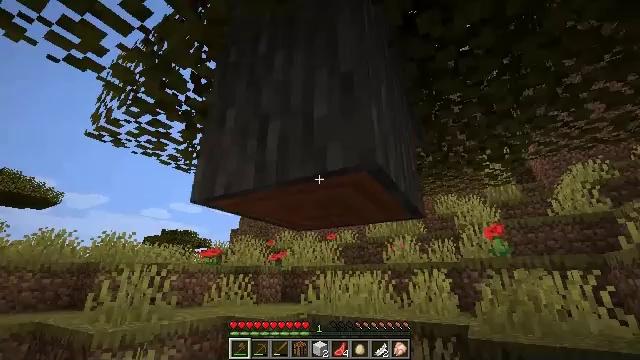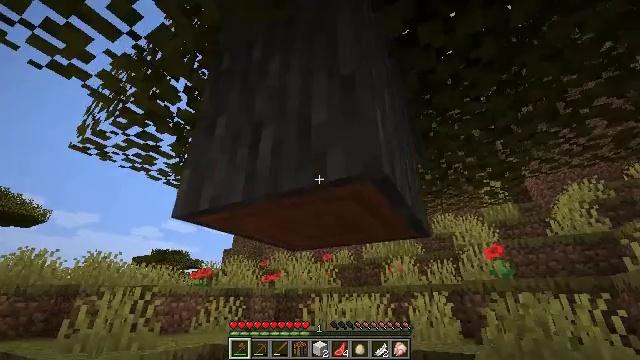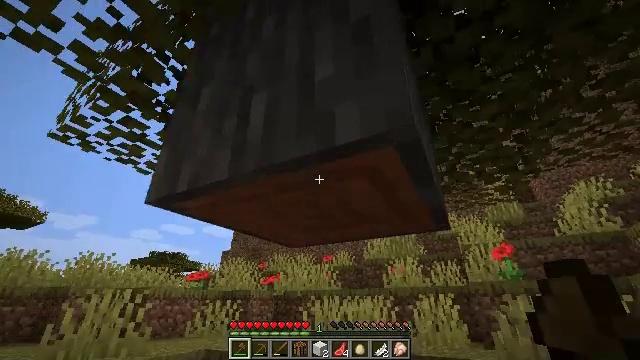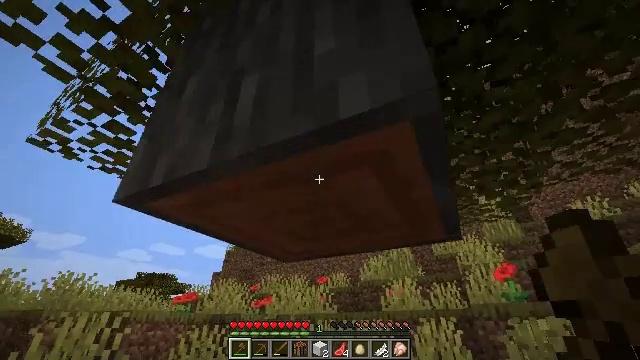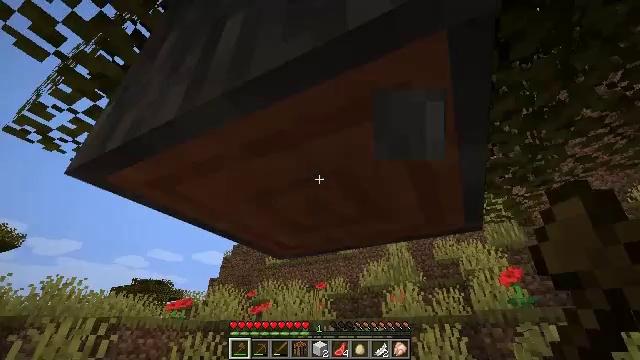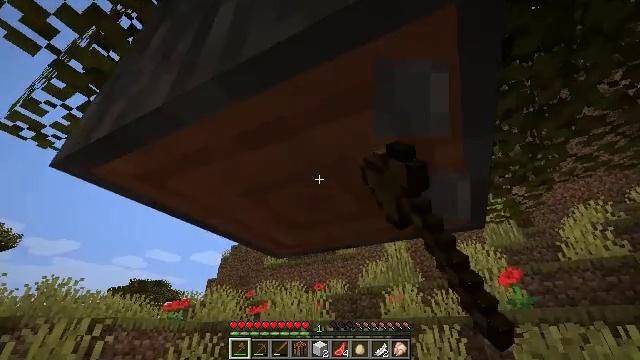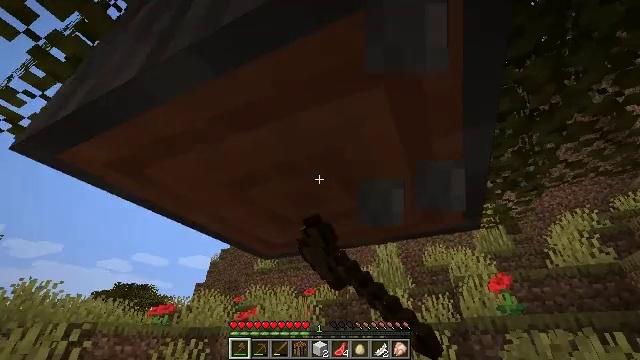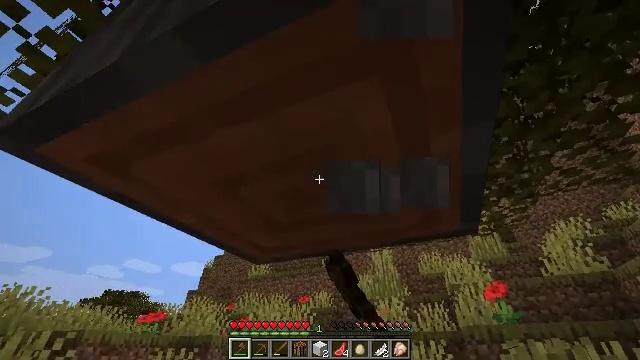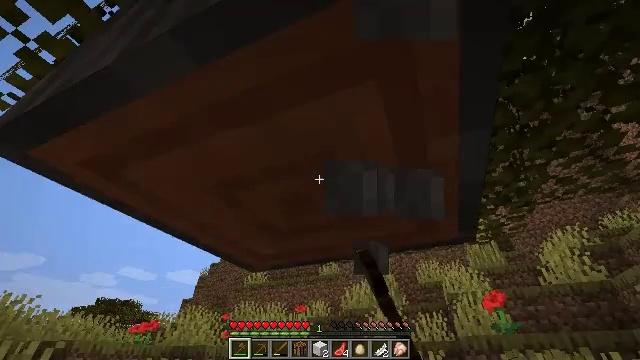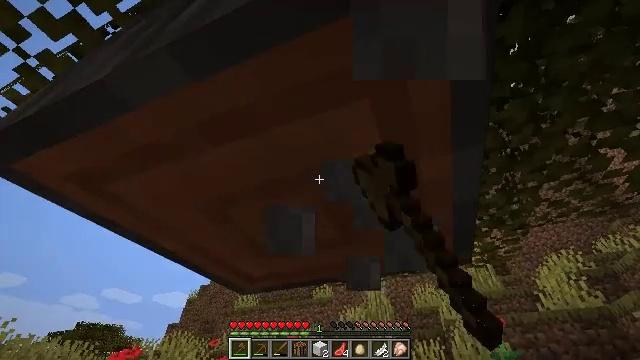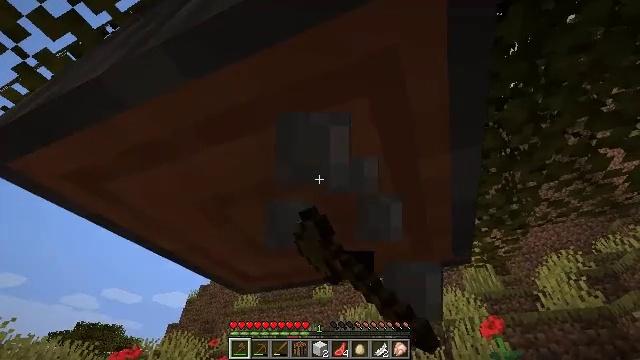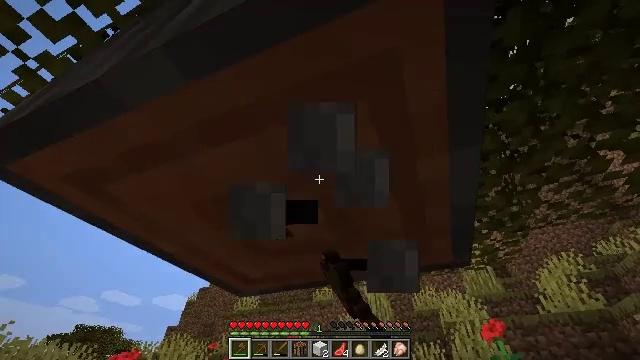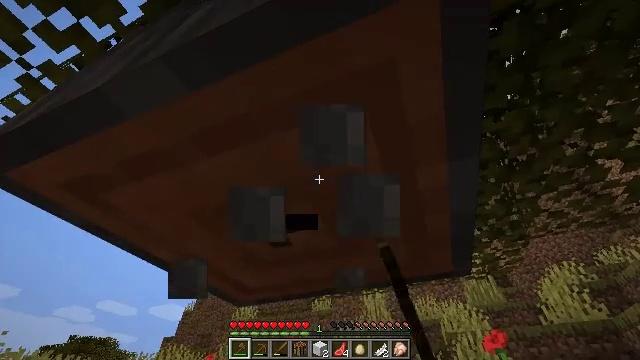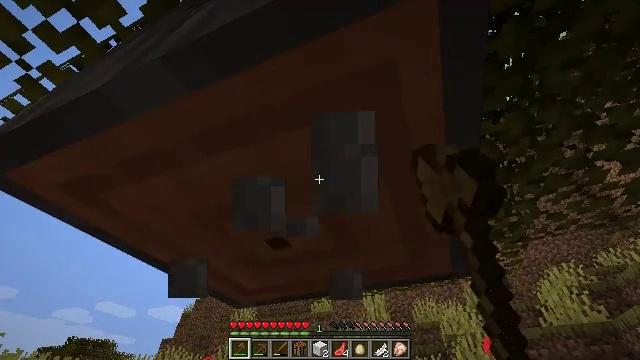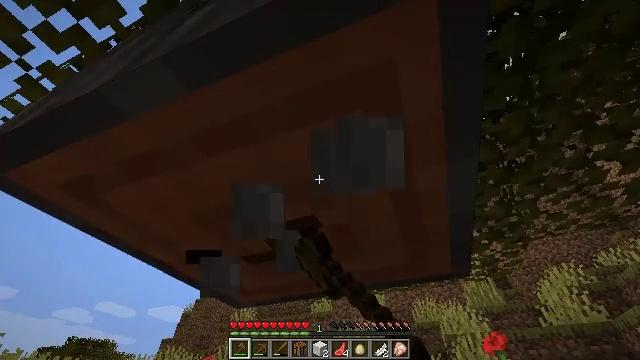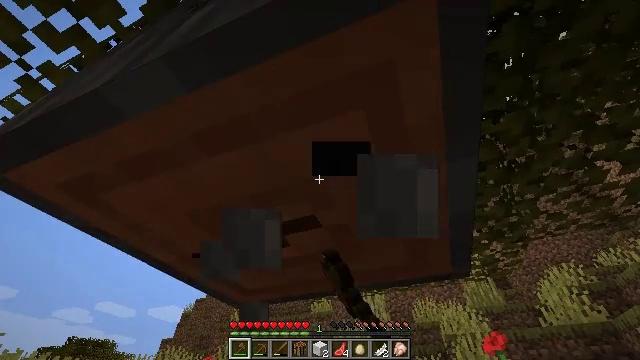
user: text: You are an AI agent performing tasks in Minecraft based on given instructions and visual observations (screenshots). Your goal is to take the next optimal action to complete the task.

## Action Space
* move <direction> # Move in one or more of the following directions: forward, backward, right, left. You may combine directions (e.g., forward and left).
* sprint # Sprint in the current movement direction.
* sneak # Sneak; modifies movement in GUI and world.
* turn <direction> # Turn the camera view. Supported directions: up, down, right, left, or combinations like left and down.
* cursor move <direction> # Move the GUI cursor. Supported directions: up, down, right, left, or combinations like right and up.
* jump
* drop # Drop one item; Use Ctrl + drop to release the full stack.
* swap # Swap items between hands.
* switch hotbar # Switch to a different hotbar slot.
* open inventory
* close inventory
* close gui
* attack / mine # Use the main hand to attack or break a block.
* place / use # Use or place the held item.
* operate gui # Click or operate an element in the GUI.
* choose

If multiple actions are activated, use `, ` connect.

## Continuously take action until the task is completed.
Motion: motion action
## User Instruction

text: Mine acacia log from the tree's trunk.
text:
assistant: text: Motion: move forward, turn right and up
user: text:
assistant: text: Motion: move forward
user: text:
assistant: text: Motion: move forward, turn right and up
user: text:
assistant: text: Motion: turn up, attack / mine
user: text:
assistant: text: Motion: attack / mine
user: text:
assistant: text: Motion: turn right and up, attack / mine
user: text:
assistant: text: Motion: turn right and up, attack / mine
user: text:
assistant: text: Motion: turn up, attack / mine
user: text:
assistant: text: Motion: turn right and up, attack / mine
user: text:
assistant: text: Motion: attack / mine
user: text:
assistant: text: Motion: attack / mine
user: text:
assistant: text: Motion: turn up, attack / mine
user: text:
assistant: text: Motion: attack / mine
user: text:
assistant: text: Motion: attack / mine
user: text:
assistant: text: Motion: attack / mine
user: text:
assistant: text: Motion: attack / mine
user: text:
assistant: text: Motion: attack / mine
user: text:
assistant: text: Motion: attack / mine
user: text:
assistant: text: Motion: attack / mine
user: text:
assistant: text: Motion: attack / mine
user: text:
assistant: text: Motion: attack / mine
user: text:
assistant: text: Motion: attack / mine
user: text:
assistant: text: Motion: attack / mine
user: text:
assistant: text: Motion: attack / mine
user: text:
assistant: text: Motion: attack / mine
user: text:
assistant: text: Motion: attack / mine
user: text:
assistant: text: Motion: attack / mine
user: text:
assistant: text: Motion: turn up, attack / mine
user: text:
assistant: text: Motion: turn up, attack / mine
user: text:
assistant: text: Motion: attack / mine